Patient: sex F, age 59
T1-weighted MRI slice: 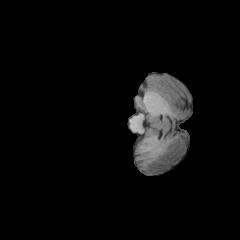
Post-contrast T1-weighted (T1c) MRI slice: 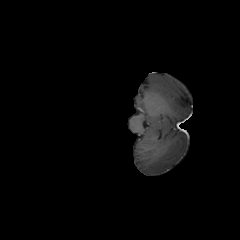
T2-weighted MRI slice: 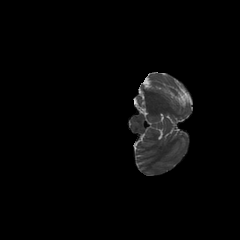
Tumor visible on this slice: no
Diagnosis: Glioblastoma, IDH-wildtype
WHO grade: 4